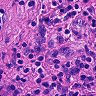
Metastatic tissue present: no